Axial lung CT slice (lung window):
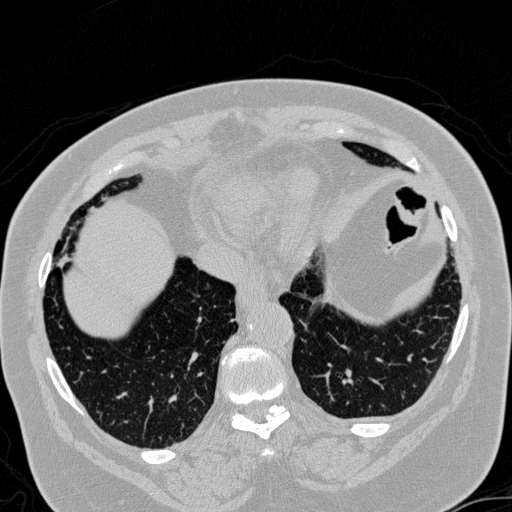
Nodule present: no